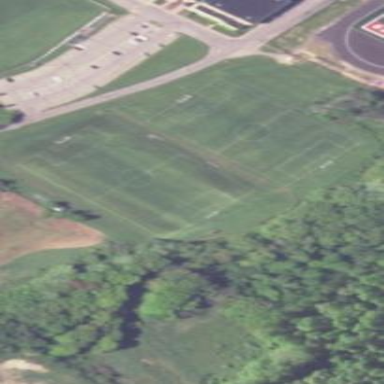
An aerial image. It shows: Soccer pitch for leisureland activities.